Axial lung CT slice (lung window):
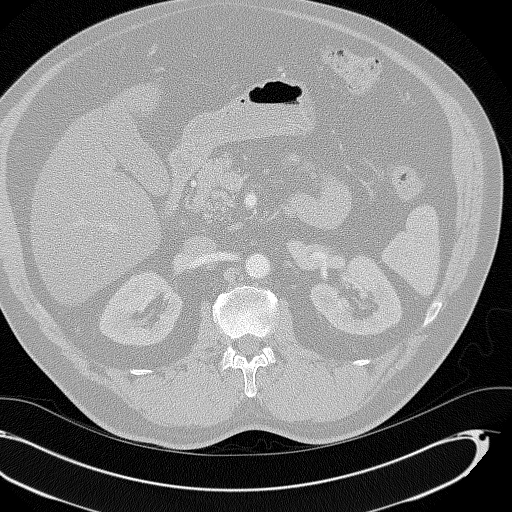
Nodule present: no